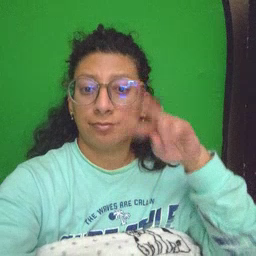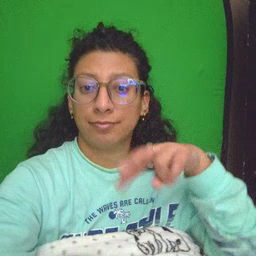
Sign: read